九年级 · 画法几何学
(本小题8.0分)

在6 $\times$ 6的方格纸中, 点 $A, B, C$ 都在格点上, 按要求画图:

(1)在图1中找一个格点 $D$, 使以点 $A, B, C, D$ 为顶点的四边形是平行四边形.

(2)在图 2 中仅用无刻度的直尺, 把线段 $A B$ 三等分(保留画图痕迹, 不写画法).

图1

图2

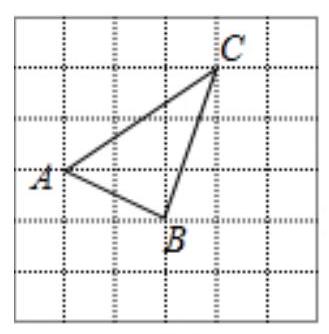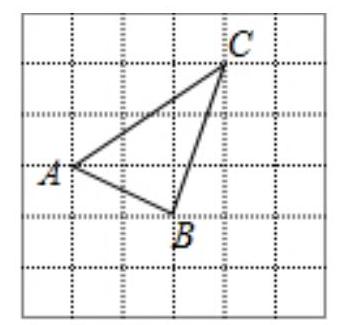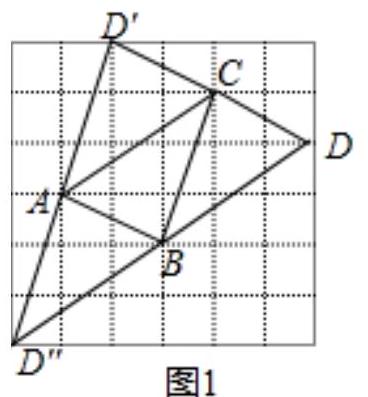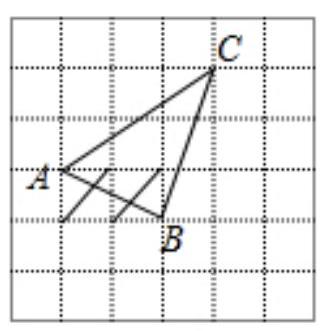
答案: 解：(1)画出图形如图1所示;

图1

(2)如图2所示.

图2

解析: 本题考查了平行四边形的判定与性质、平行线分线段成比例定理; 熟练掌握平行线分线段成比例定理是解题的关键.

(1)画出图形即可;

(2)根据平行线分线段成比例定理画出图形即可.